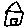
Label: house